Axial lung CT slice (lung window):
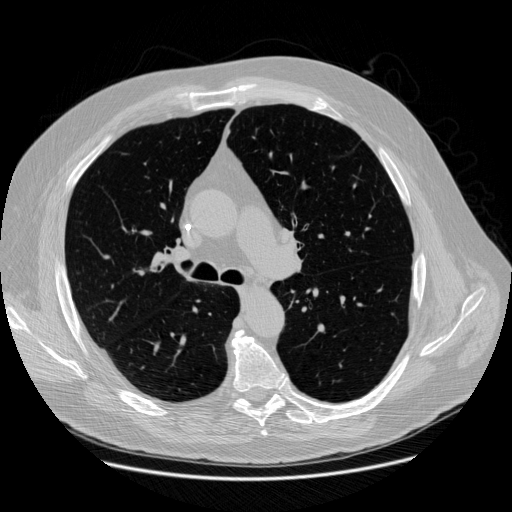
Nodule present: no